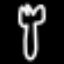
Label: fork